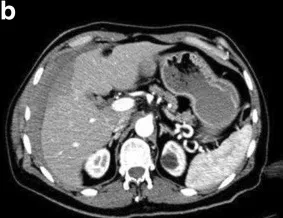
Computed tomography results of the patient. Discrete hemoperitoneum by an active bleeding parenchymal liver laceration and "free air" in the abdomen.
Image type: radiology (ct)